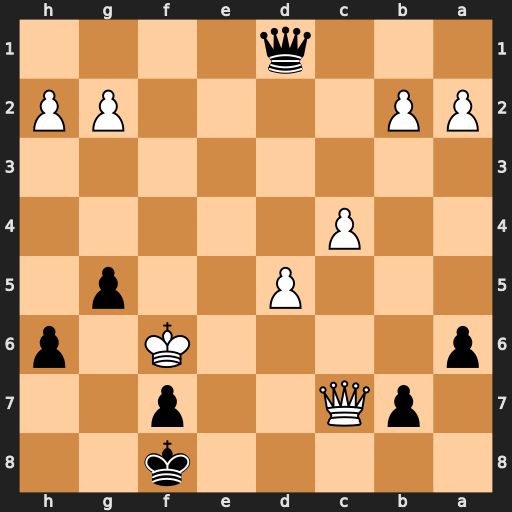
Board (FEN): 5k2/1pQ2p2/p4K1p/3P2p1/2P5/8/PP4PP/3q4
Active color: b
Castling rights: -
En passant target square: -
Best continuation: Qf1+ Ke5 Qf4#